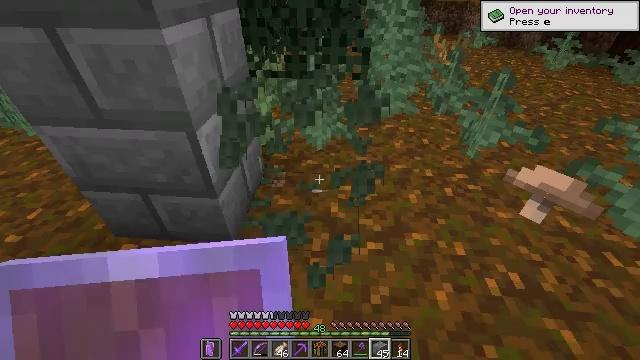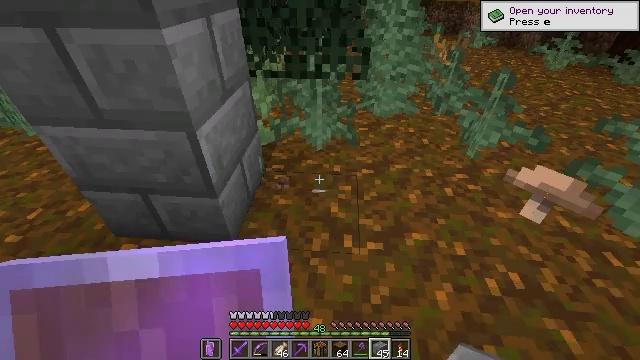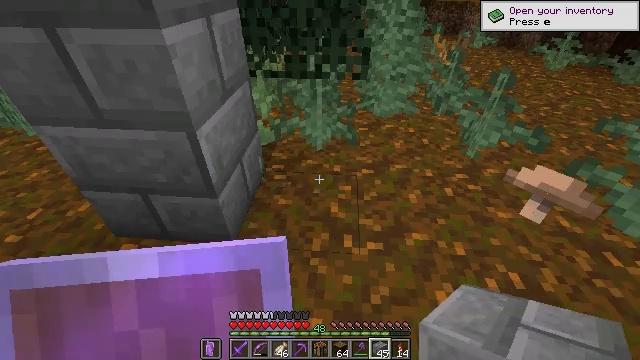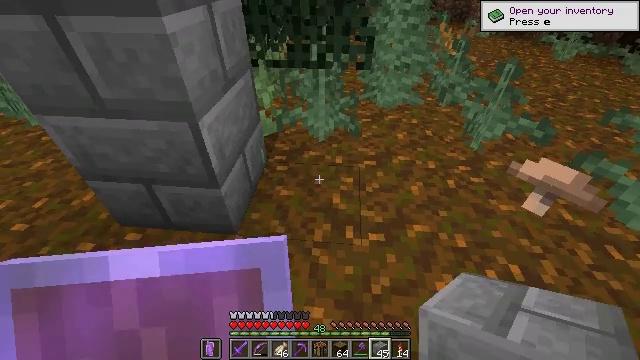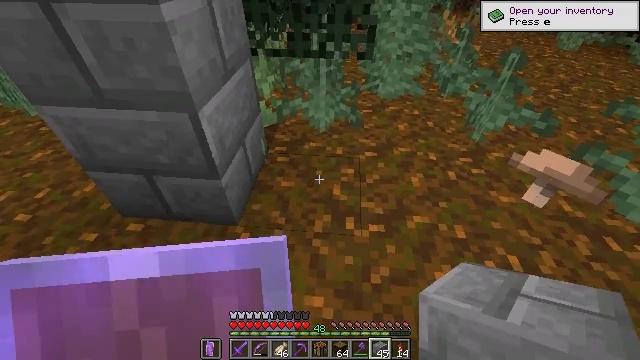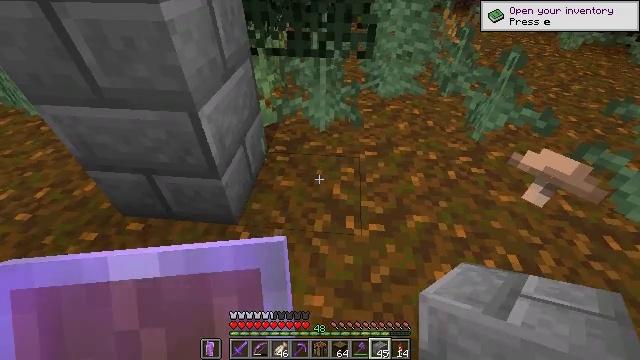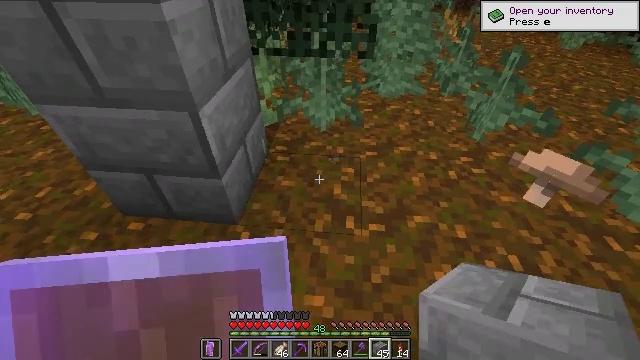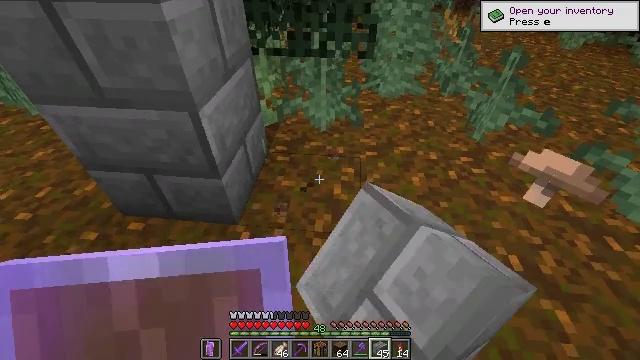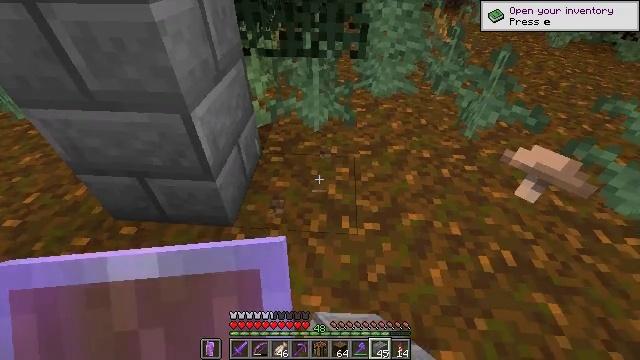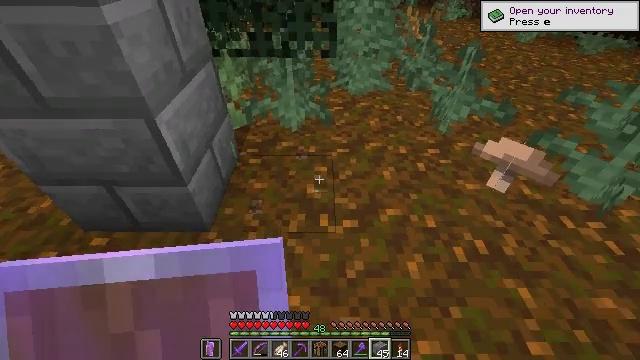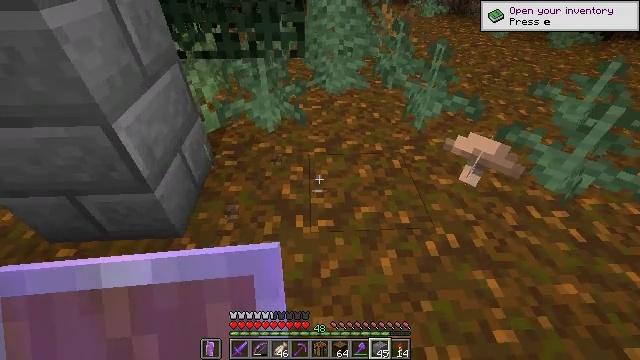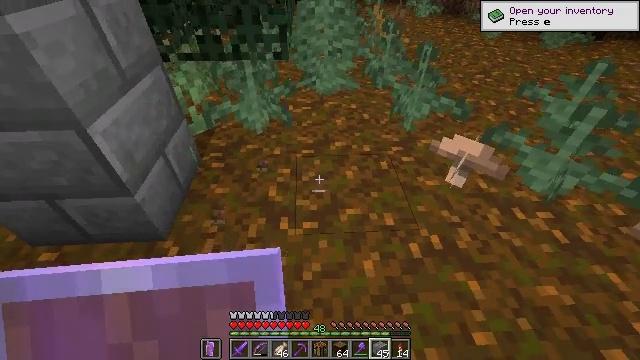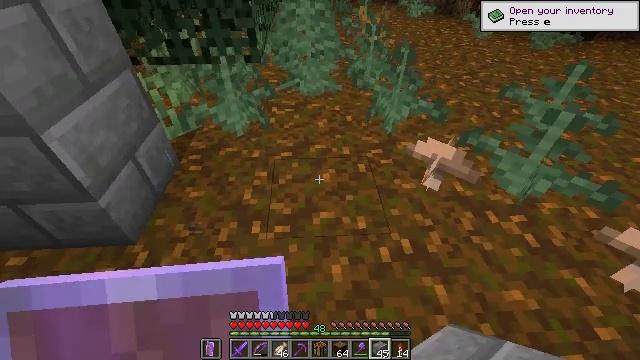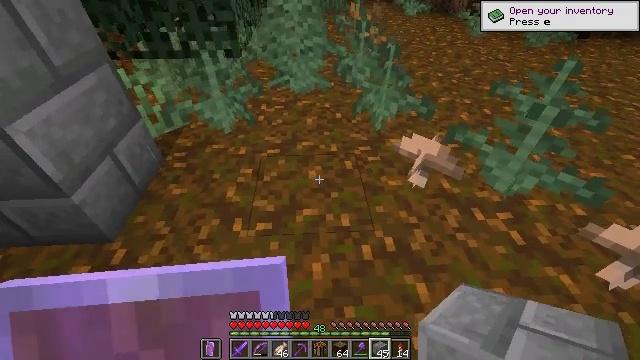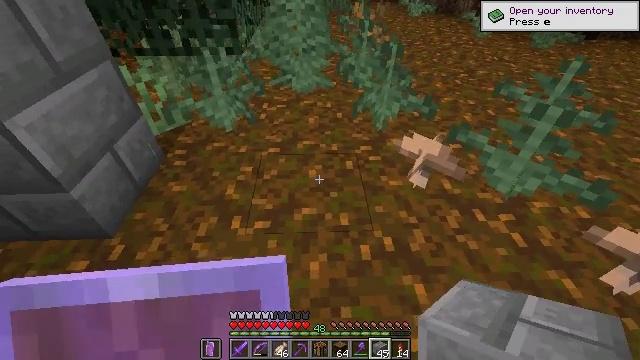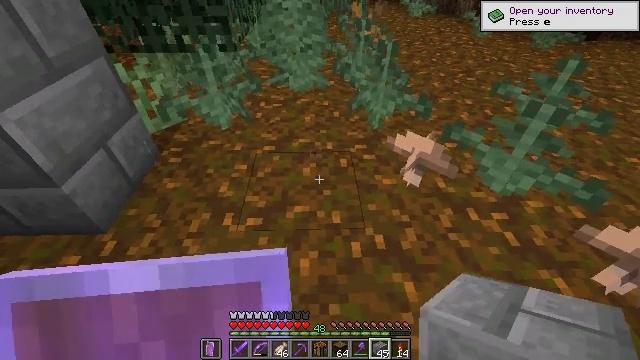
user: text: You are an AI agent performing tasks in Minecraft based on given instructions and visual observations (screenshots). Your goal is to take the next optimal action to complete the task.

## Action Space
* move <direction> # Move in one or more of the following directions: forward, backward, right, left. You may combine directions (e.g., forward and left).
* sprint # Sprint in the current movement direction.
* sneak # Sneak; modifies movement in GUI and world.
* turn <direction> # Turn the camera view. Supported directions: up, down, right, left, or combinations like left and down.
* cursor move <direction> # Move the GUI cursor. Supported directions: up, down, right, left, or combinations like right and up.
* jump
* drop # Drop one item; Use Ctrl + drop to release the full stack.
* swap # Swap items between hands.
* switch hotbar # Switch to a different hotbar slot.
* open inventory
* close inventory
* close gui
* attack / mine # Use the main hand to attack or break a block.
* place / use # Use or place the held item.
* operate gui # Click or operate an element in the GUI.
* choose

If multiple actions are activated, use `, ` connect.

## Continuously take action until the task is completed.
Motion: motion action
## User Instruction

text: Break the brown mushroom from its spot.
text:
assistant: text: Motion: no_op
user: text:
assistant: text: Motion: no_op
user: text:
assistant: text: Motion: turn down
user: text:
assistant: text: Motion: turn down
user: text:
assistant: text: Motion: no_op
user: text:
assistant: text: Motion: attack / mine
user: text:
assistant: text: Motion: attack / mine
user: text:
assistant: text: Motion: turn right
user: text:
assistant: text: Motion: move right, turn right
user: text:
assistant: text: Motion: move right, turn right
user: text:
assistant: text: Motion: move right
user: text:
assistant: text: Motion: move right
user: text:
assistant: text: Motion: no_op
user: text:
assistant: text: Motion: turn left
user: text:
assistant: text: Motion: attack / mine
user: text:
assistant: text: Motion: attack / mine
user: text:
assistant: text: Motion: attack / mine
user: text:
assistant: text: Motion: attack / mine
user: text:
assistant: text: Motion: no_op
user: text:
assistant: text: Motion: move right
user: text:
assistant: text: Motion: move right
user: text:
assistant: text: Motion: move right
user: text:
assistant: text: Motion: move right, turn right
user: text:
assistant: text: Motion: turn right
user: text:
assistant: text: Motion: no_op
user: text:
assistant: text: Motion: no_op
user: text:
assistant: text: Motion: attack / mine
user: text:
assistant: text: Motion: turn left, attack / mine
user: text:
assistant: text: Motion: turn left, attack / mine
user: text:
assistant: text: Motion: turn left